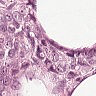
Metastatic tissue present: yes